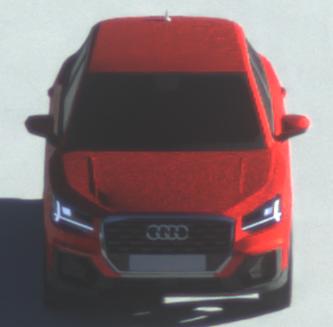
Make: Audi
Model: Q2
Model produced from: 2016
Model produced until: 2020
Doors: 5
Color: red
Road condition: dry road
Daytime: sunrise or sunset
Contrast: medium contrast